Question: My name is Pablo, and this is my first question in this group.
After checking others related posts, I've decided to make a request,
I wonder if there is a way to perform the following.
Let's suppose I've the following dataframe structure:
'''
+----+---------+------------+------------+----------+
| | MRBTS | dest | gw | length |
|----+---------+------------+------------+----------|
| 0 | 13004 | 10.104.0.0 | 10.48.0.0 | 16 |
| 1 | 13004 | 10.107.0.0 | 10.45.0.0 | 16 |
| 2 | 13005 | 10.104.0.0 | 10.130.0.0 | 8 |
| 3 | 13005 | 10.102.0.0 | 10.130.0.0 | 8 |
| 4 | 13005 | 0.0.0.0 | 10.110.0.0 | 16 |
+----+---------+------------+------------+----------+
'''
Test DF:

and I want to export into an XML list groupping by MRBTS like following:
'''
<?xml version="1.0" encoding="UTF-8"?>
<!DOCTYPE raml SYSTEM 'raml20.dtd'>
<raml version="2.0" xmlns="raml20.xsd">
<cmData type="plan" scope="all" name="iprt" id="PlanConfiguration( <PHONE> )">
<header>
<log dateTime="2020-06-19T07:38:16.000-03:00" action="created" appInfo="PlanExporter">InternalValues are used</log>
</header>
<managedObject distName="MRBTS-13004">
<list >
<item>
<p name="dest">10.104.0.0</p>
<p name="length">16</p>
<p name="gw">10.38.0.0</p>
</item>
<item>
<p name="dest">10.107.0.0</p>
<p name="length">16</p>
<p name="gw">10.45.0.0</p>
</item>
</list>
</managedObject>
<managedObject distName="MRBTS-13005">
<list >
<item>
<p name="dest">10.104.0.0</p>
<p name="length">8</p>
<p name="gw">10.130.8.0</p>
</item>
<item>
<p name="dest">10.102.0.0</p>
<p name="length">8</p>
<p name="gw">10.130.8.0</p>
</item>
<item>
<p name="dest">0.0.0.0</p>
<p name="length">16</p>
<p name="gw">10.110.0.0</p>
</item>
</list>
</managedObject>
</cmData>
</raml>
'''
I get this code from another post (<URL>, but I got stucked while trying to grouping by MRBTS:
'''
import pandas as pd
df = pd.DataFrame({'MRBTS':['13004','13004','13005','13005','13005'],
'dest':['10.104.0.0','10.107.0.0','10.104.0.0','10.102.0.0','0.0.0.0'],
'gw':['10.48.0.0','10.45.0.0','10.130.0.0','10.130.0.0','10.110.0.0'],
'length':['16','16','8','8','16']})
def func(row):
xml = ['<list >']
for field in row.index:
xml.append(' <field name="{0}">{1}</field>'.format(field, row[field]))
xml.append('</list>')
return '
'.join(xml)
print ('
'.join(df.apply(func, axis=1)))
'''
And this result:
'''
<list >
<field name="MRBTS">13004</field>
<field name="dest">10.104.0.0</field>
<field name="gw">10.48.0.0</field>
<field name="length">16</field>
</list>
<list >
<field name="MRBTS">13004</field>
<field name="dest">10.107.0.0</field>
<field name="gw">10.45.0.0</field>
<field name="length">16</field>
</list>
<list >
<field name="MRBTS">13005</field>
<field name="dest">10.104.0.0</field>
<field name="gw">10.130.0.0</field>
<field name="length">8</field>
</list>
<list >
<field name="MRBTS">13005</field>
<field name="dest">10.102.0.0</field>
<field name="gw">10.130.0.0</field>
<field name="length">8</field>
</list>
<list >
<field name="MRBTS">13005</field>
<field name="dest">0.0.0.0</field>
<field name="gw">10.110.0.0</field>
<field name="length">16</field>
</list>
'''
Could you help me with this issue?
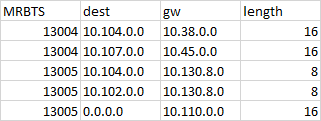
Answer: Since XML documents are not text documents, avoid building XML with string concatenation. Instead consider building tree with DOM methods using third-party 'lxml' or even built-in module, 'etree' (with slight modifications). For data, iterate through subsets of data frame by 'MRBTS' field:
'''
import lxml.etree as et
import pandas as pd
### STATIC PART OF XML
root = et.Element('raml', {"version": "2.0", "xmlns": "raml20.xsd"})
cmData = et.SubElement(root, "cmData",
{"type":"plan", "scope":"all", "name":"iprt", "id":"PlanConfiguration( <PHONE> )"})
header = et.SubElement(cmData, "header")
log = et.SubElement(header, "log",
{"dateTime":"2020-06-19T07:38:16.000-03:00", "action":"created", "appInfo":"PlanExporter"})
log.text = "InternalValues are used"
### DYNAMIC PART OF XML
df = pd.DataFrame({'MRBTS':['13004','13004','13005','13005','13005'],
'dest':['10.104.0.0','10.107.0.0','10.104.0.0','10.102.0.0','0.0.0.0'],
'gw':['10.48.0.0','10.45.0.0','10.130.0.0','10.130.0.0','10.110.0.0'],
'length':['16','16','8','8','16']})
# SUBSET ITERATION
for i, g in df.groupby("MRBTS"):
managedObject = et.SubElement(cmData, "managedObject", {"distName":"MRBTS-"+i})
list = et.SubElement(managedObject, "list")
# BUILD DICTIONARY OUT OF EACH ROW
d = g.drop('MRBTS', axis='columns').to_dict('index')
for ik, iv in d.items():
item = et.SubElement(list, 'item')
for k, v in iv.items():
p = et.SubElement(item, 'p', {"name":k})
p.text = v
# OUTPUT TREE
tree = et.ElementTree(root)
tree_out = tree.write("Output.xml",
xml_declaration=True,
encoding="UTF-8",
pretty_print=True,
doctype="<!DOCTYPE raml SYSTEM 'raml20.dtd'>")
'''
'''
<?xml version='1.0' encoding='UTF-8'?>
<!DOCTYPE raml SYSTEM 'raml20.dtd'>
<raml version="2.0" xmlns="raml20.xsd">
<cmData id="PlanConfiguration( <PHONE> )" name="iprt" scope="all" type="plan">
<header>
<log action="created" appInfo="PlanExporter" dateTime="2020-06-19T07:38:16.000-03:00">InternalValues are used</log>
</header>
<managedObject distName="MRBTS-13004">
<list>
<item>
<p name="dest">10.104.0.0</p>
<p name="gw">10.48.0.0</p>
<p name="length">16</p>
</item>
<item>
<p name="dest">10.107.0.0</p>
<p name="gw">10.45.0.0</p>
<p name="length">16</p>
</item>
</list>
</managedObject>
<managedObject distName="MRBTS-13005">
<list>
<item>
<p name="dest">10.104.0.0</p>
<p name="gw">10.130.0.0</p>
<p name="length">8</p>
</item>
<item>
<p name="dest">10.102.0.0</p>
<p name="gw">10.130.0.0</p>
<p name="length">8</p>
</item>
<item>
<p name="dest">0.0.0.0</p>
<p name="gw">10.110.0.0</p>
<p name="length">16</p>
</item>
</list>
</managedObject>
</cmData>
</raml>
'''